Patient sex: F
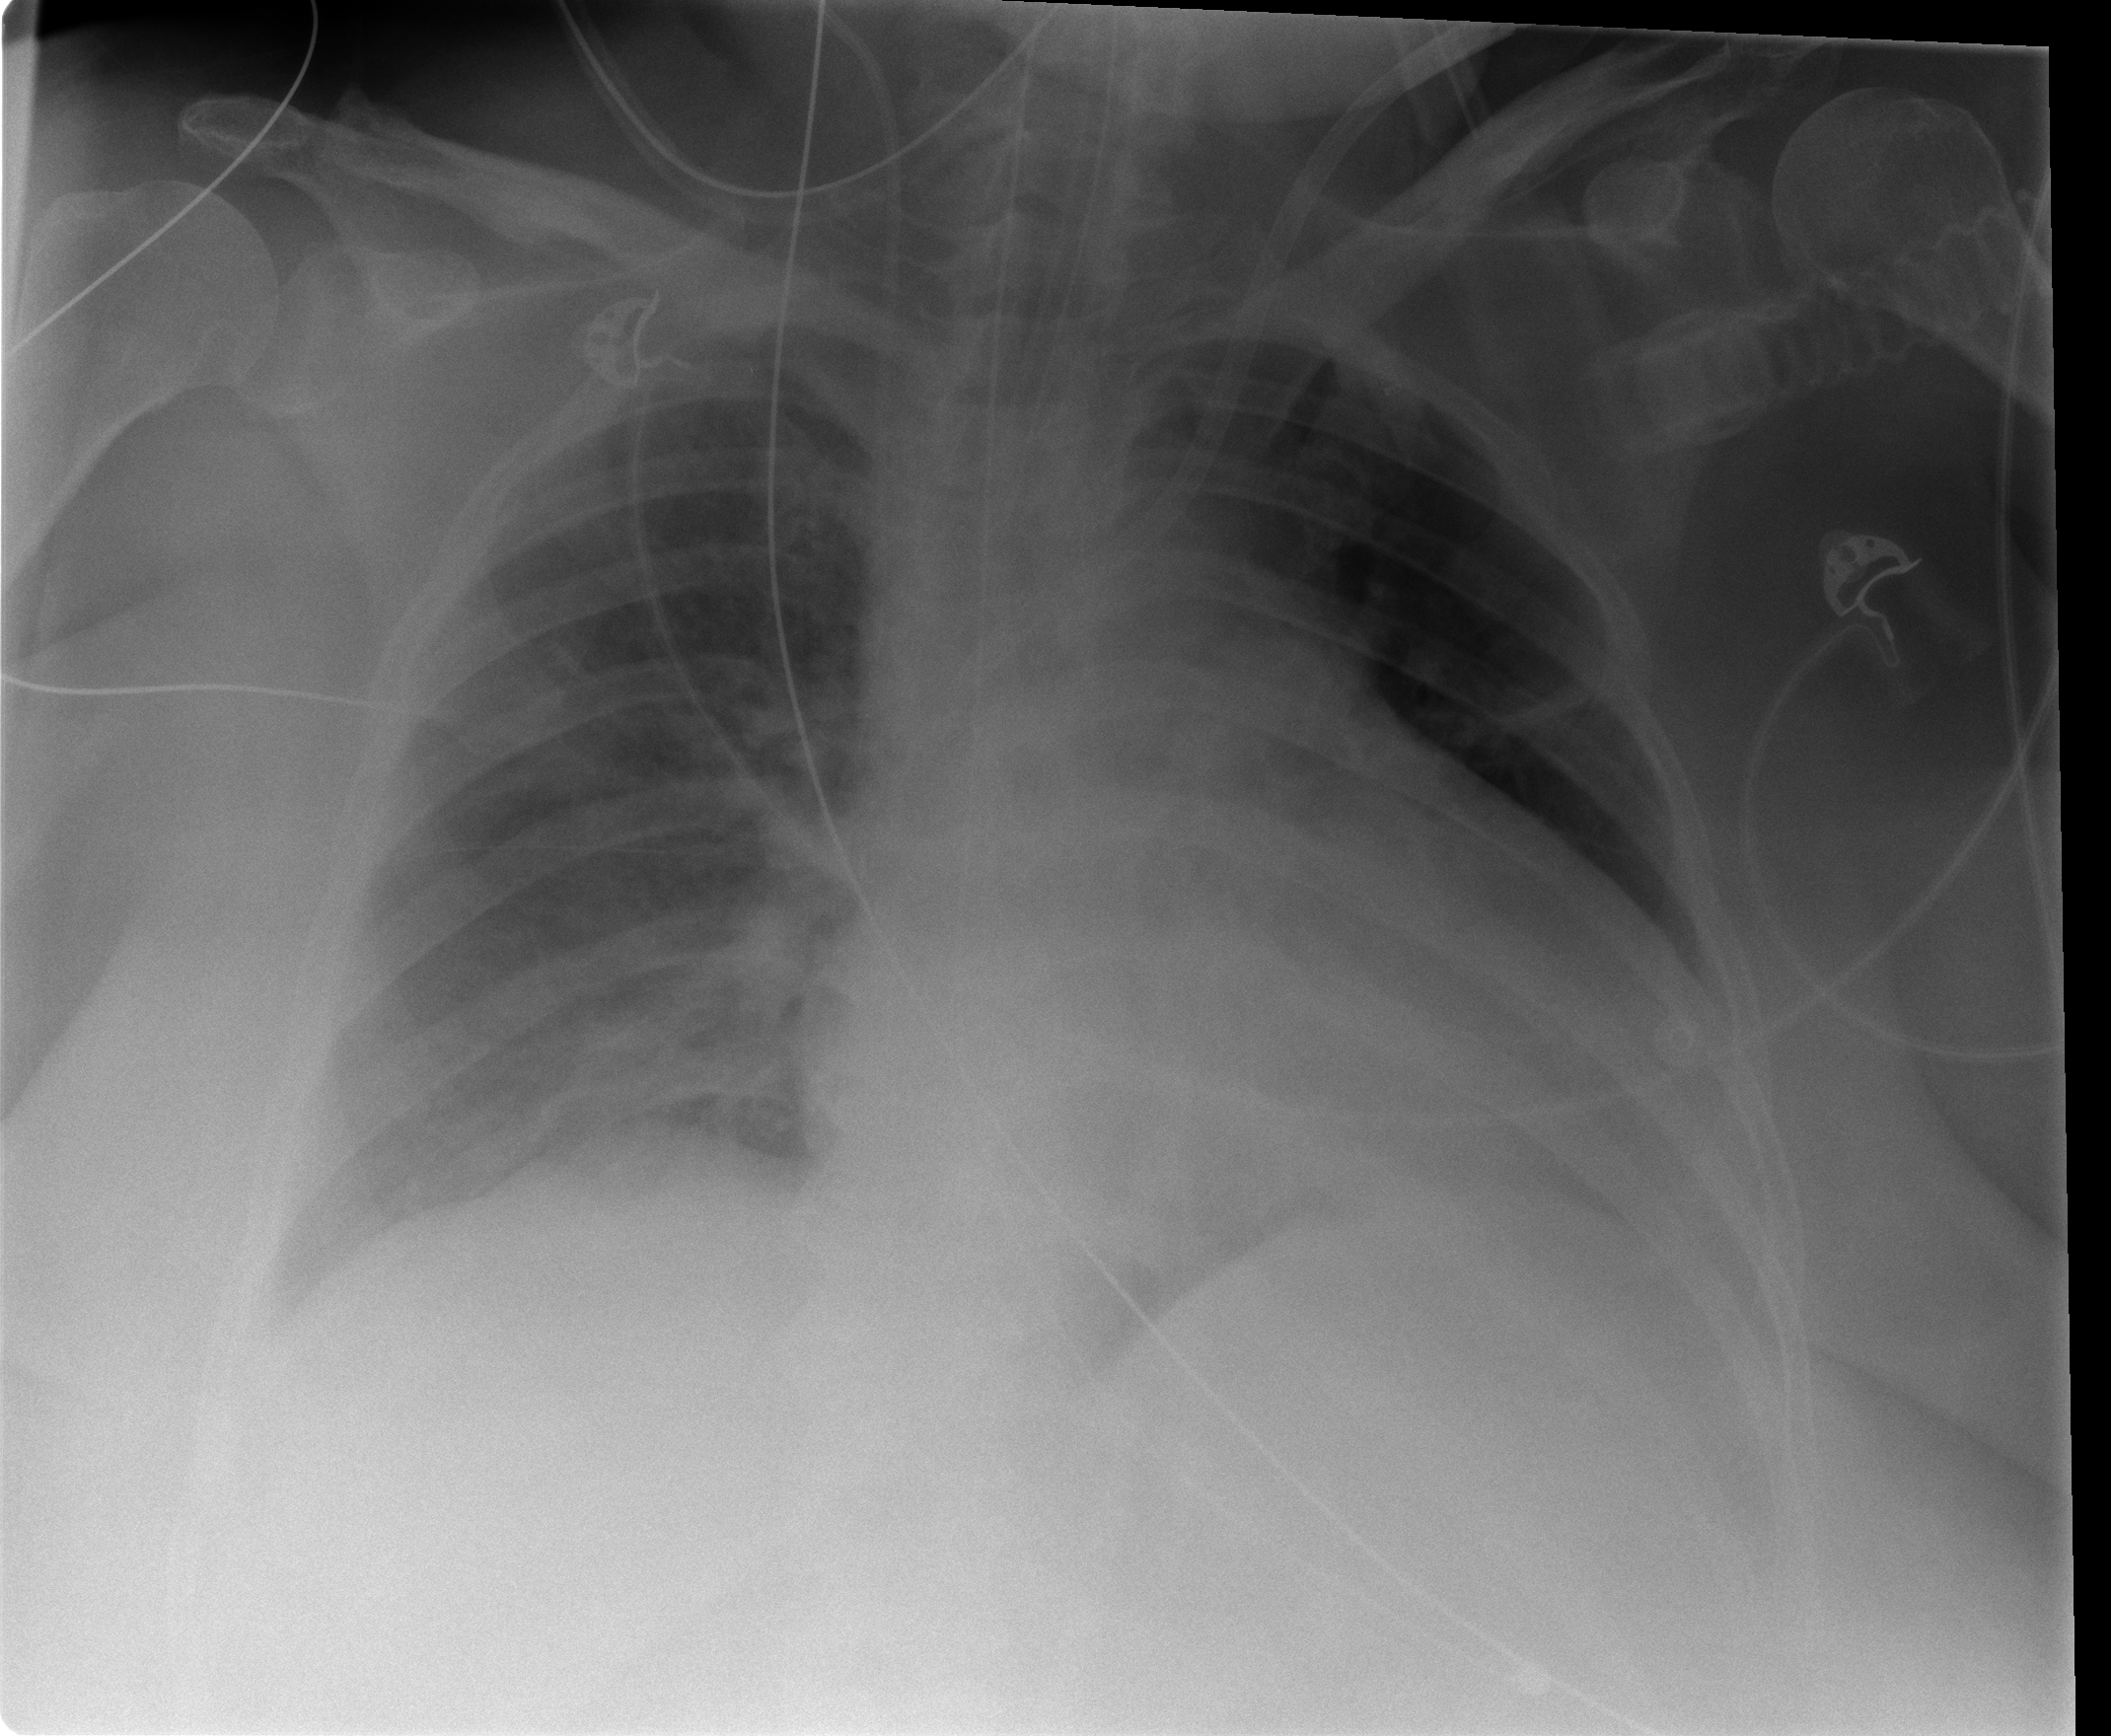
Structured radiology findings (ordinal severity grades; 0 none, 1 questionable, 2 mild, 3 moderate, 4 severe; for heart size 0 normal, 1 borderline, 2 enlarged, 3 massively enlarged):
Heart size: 3
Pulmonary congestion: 3
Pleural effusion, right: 0
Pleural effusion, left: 0
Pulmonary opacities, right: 0
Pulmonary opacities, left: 0
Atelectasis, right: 0
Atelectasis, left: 0